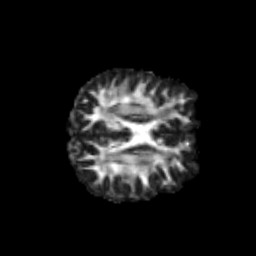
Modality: FA
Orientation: axial
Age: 28
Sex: female
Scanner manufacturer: siemens
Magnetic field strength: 3 T
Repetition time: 3.5 s
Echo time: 0.125 s